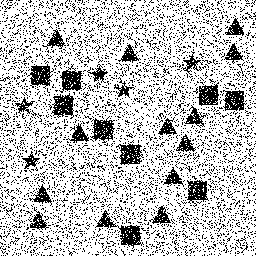
Squares: 9
Triangles: 13
Stars: 5
Total shapes: 27